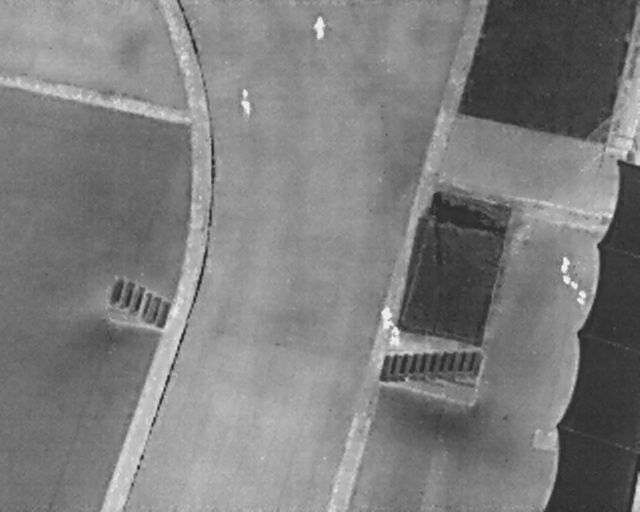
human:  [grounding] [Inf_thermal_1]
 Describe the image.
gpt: In the satellite image, there is  <ref>2 large person </ref> <box>[[47, 4, 51, 6, 2], [36, 18, 40, 21, 175]]</box> located at top,  <ref>2 medium person </ref> <box>[[58, 60, 62, 62, 2], [60, 64, 63, 66, 2]]</box> located at center.